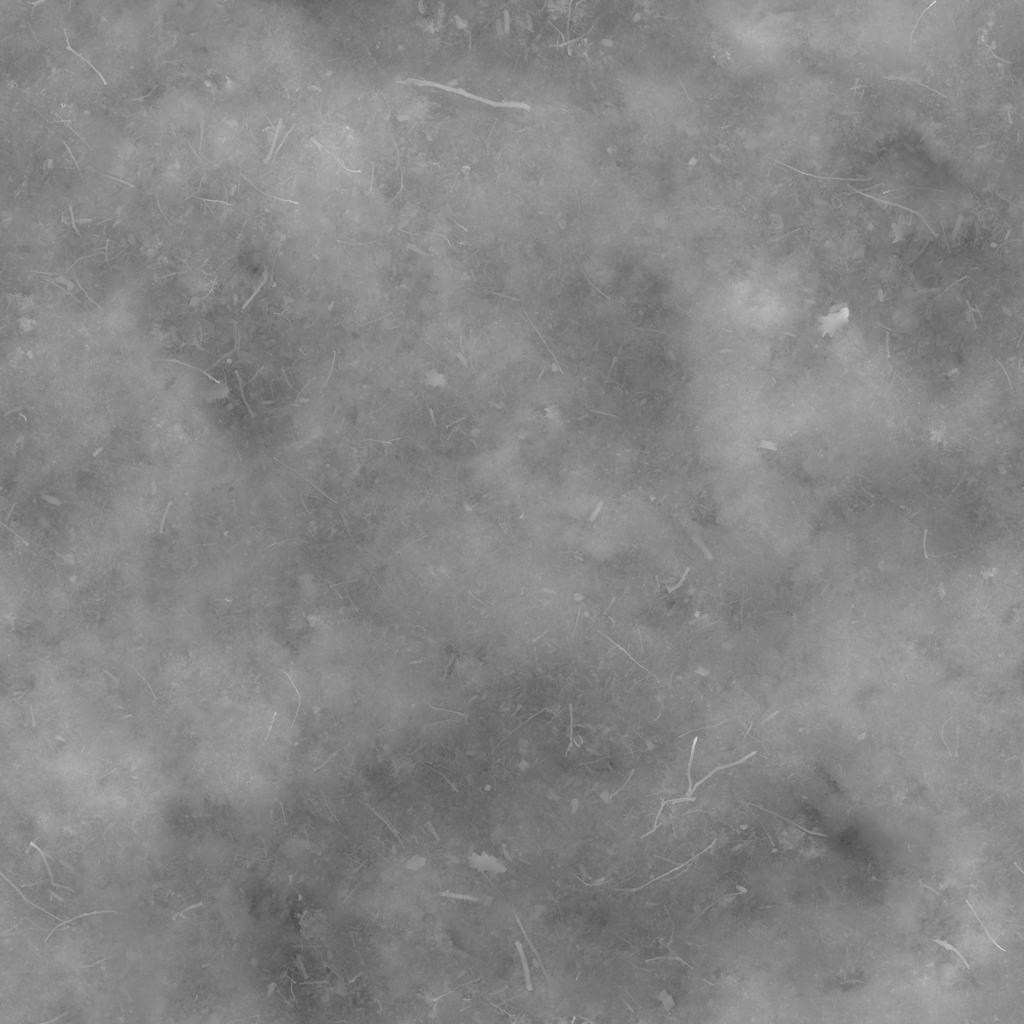
Texture map type: Displacement